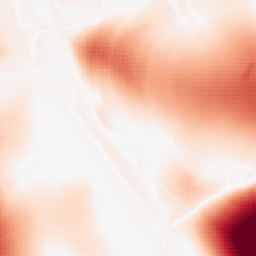
Category: morphological
Decomposition family: morphological
Decomposition parameters: operation: opening
size: 100
Upsampling method: sinc_blackman
Upsampling parameters: scale: 4
kernel_size: 8
Upsampling scale: 4